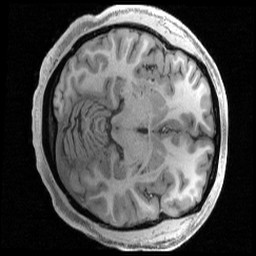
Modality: T1w
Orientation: axial
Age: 22
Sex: female
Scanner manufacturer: siemens
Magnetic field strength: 3 T
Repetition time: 2.4 s
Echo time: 0.00231 s